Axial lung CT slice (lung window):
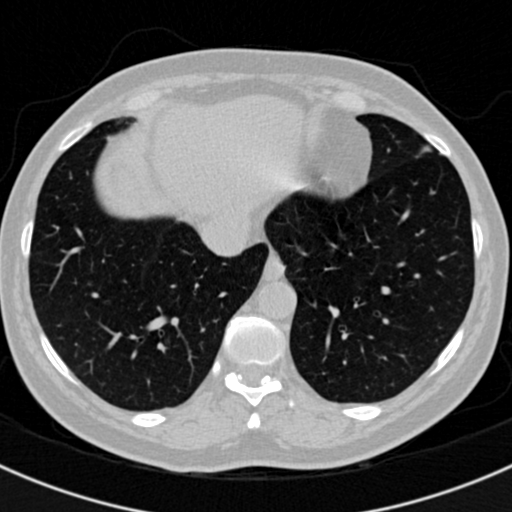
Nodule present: no